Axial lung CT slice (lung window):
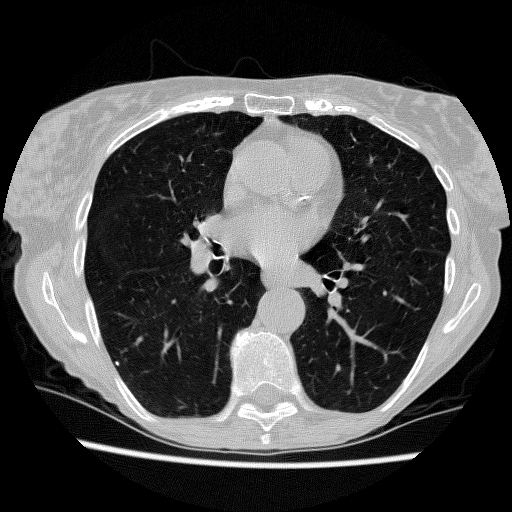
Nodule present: no